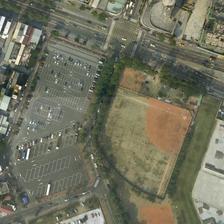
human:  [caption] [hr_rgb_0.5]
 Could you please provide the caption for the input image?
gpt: a baseball field is surrounded by a parking lot and a road .

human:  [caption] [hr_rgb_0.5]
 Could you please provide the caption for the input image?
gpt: the huge parking lot close to the residential area surrounds the baseball field .

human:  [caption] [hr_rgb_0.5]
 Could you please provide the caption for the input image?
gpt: a baseball field and a parking lot are on one side of a road .

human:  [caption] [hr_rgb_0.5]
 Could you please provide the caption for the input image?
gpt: a baseball field and a parking lot are next to a road .

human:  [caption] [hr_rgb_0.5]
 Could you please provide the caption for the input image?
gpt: a baseball field is surrounded by a parking lot and a road .